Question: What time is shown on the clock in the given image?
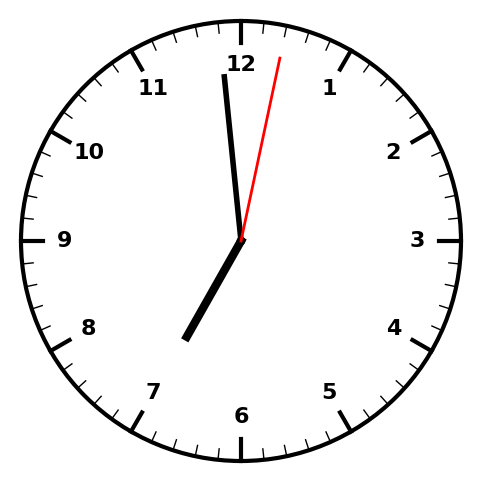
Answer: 06:59:02